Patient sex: M
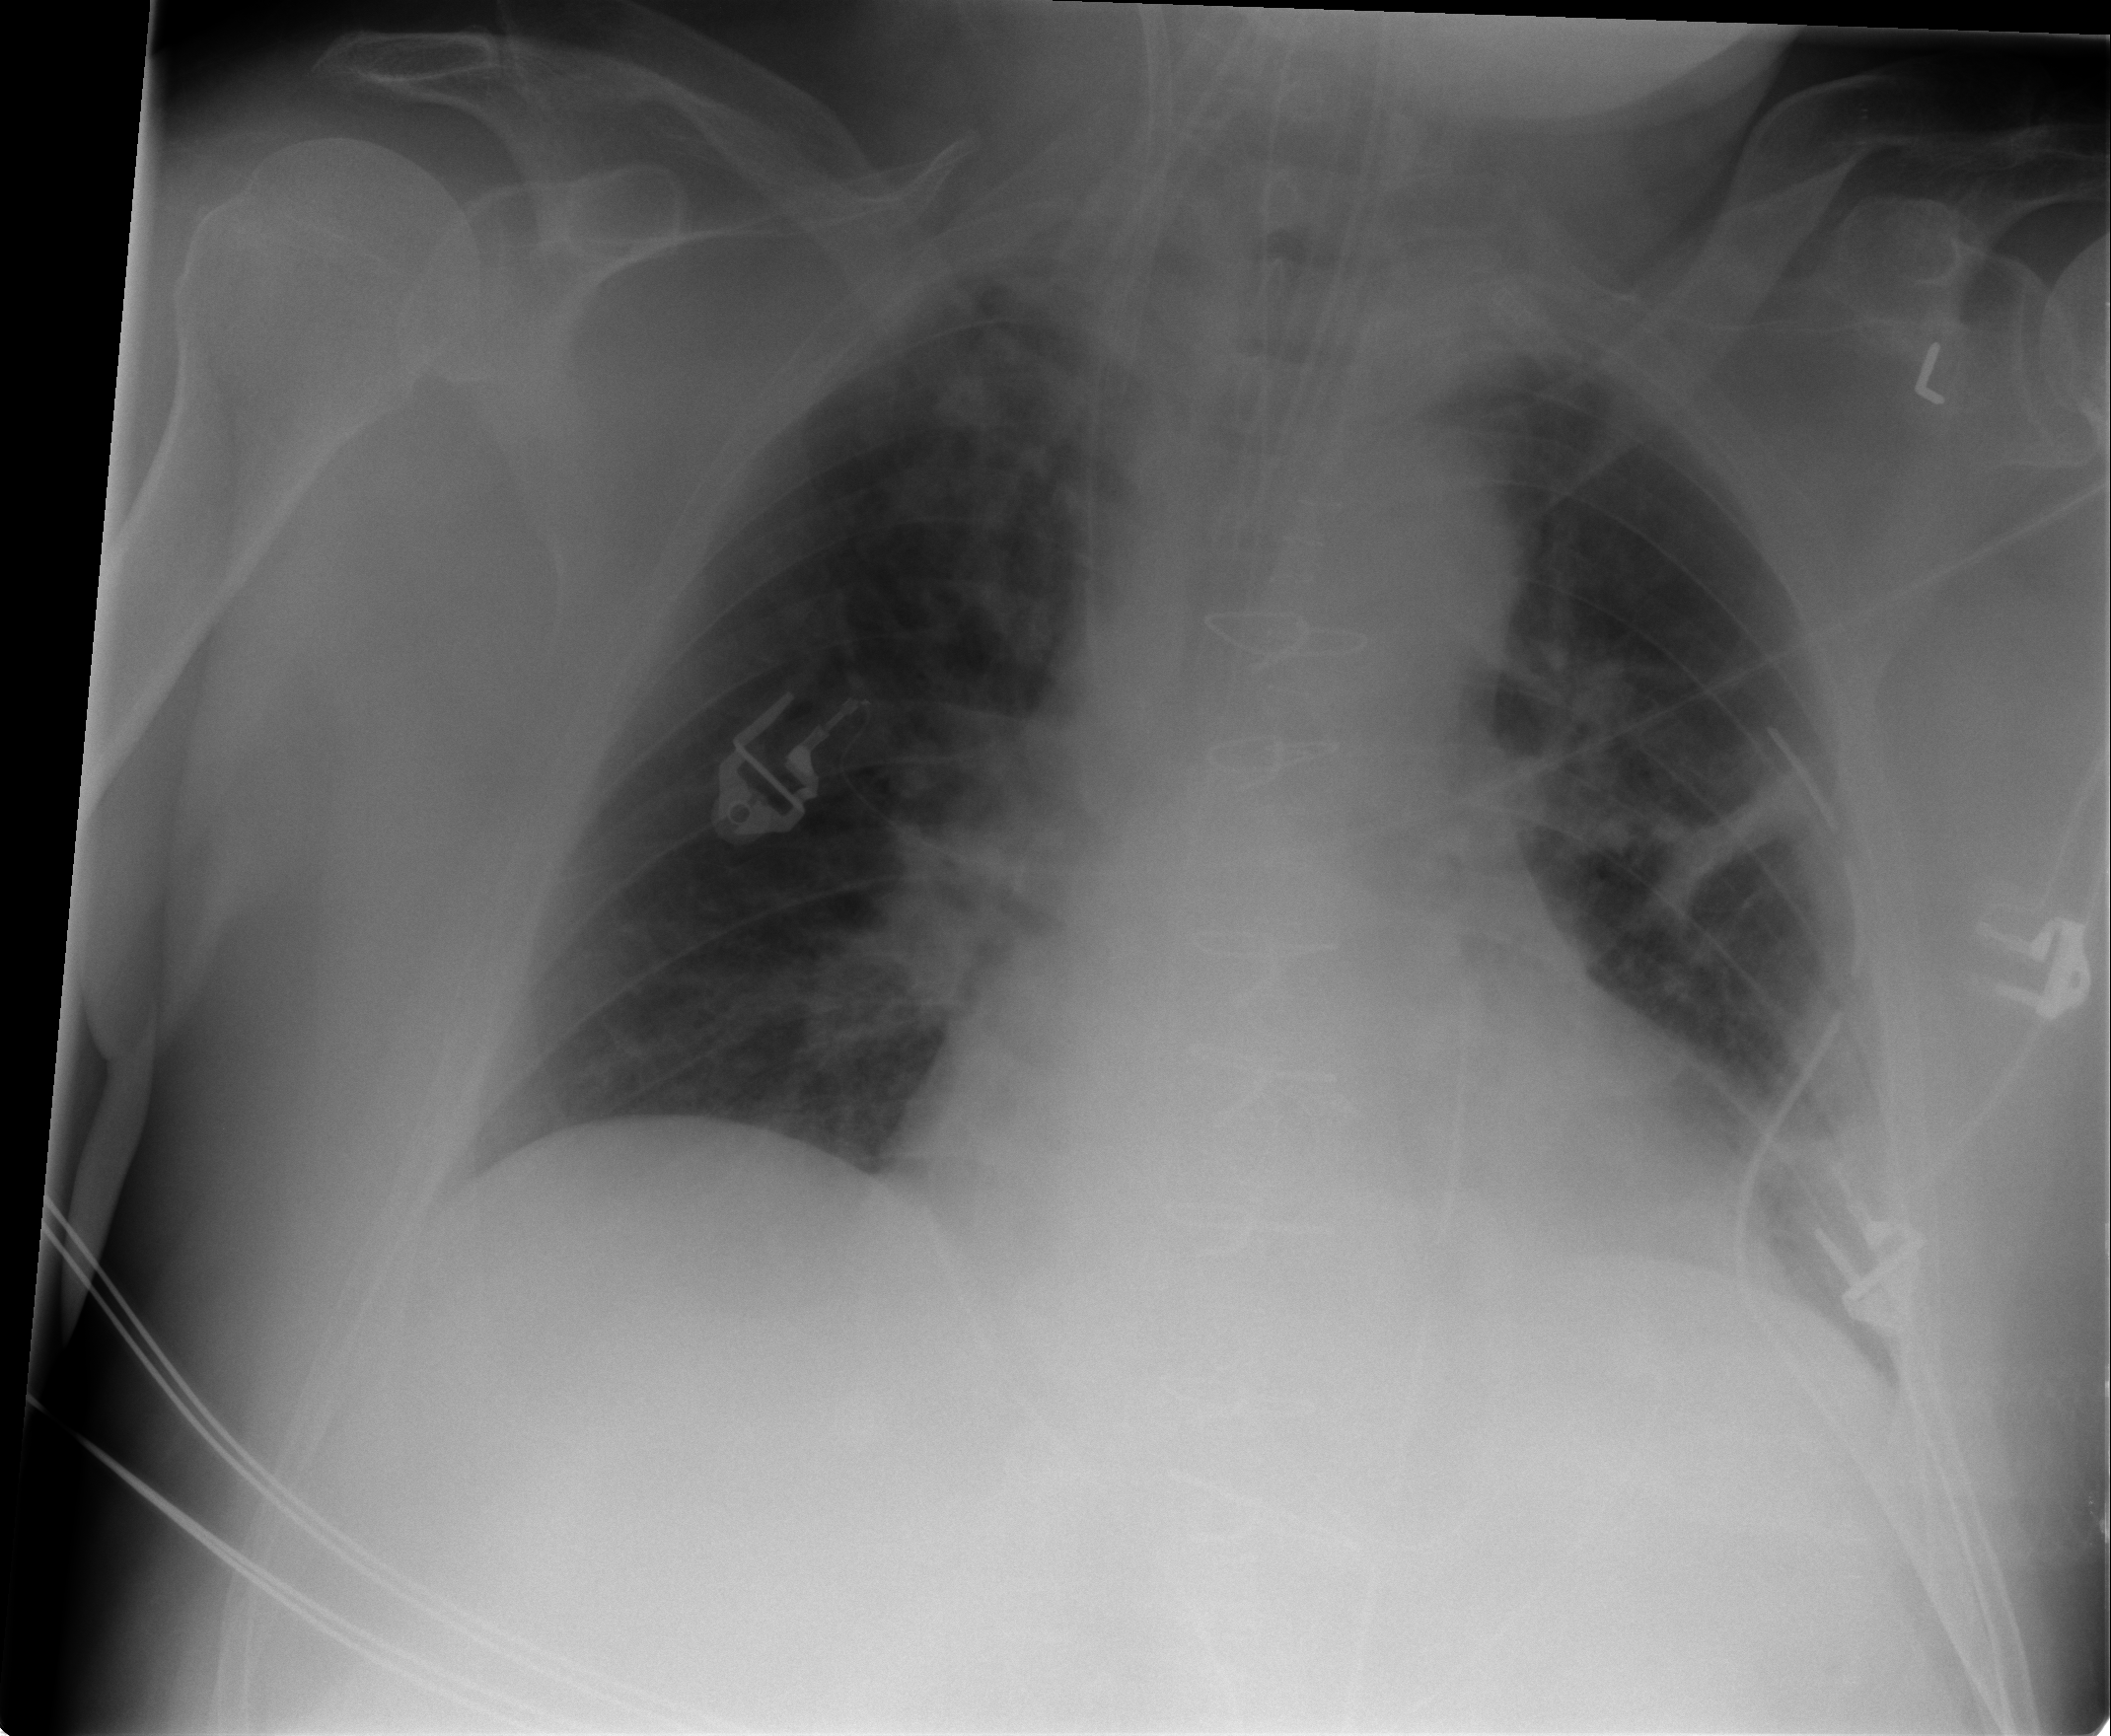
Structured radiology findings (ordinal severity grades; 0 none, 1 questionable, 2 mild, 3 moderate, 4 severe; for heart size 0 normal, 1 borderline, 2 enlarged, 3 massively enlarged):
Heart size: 0
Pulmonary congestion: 2
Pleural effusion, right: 0
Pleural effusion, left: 0
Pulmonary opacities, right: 0
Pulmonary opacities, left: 0
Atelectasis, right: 0
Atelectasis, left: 2